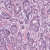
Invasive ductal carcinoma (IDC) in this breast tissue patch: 1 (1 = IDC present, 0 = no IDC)